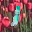
Label: 1